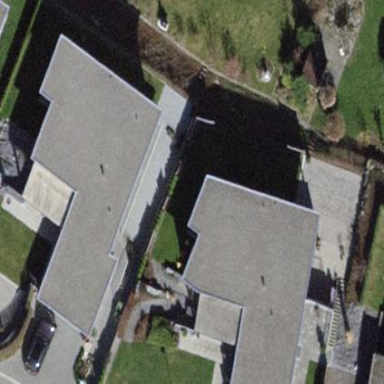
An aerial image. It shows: Flat-roofed house.